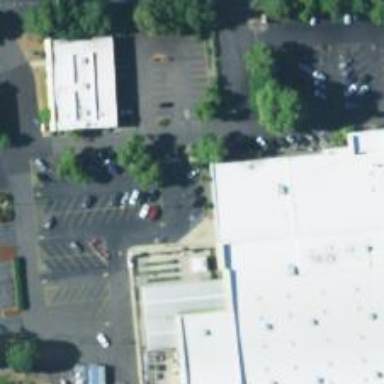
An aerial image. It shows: Parking space is available.